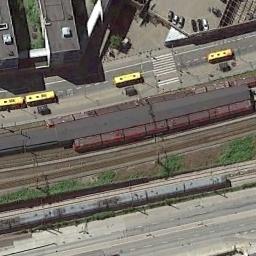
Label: railway